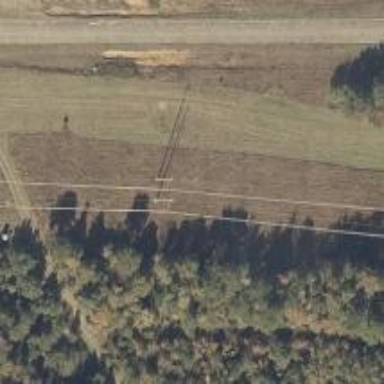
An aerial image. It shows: Power pole.